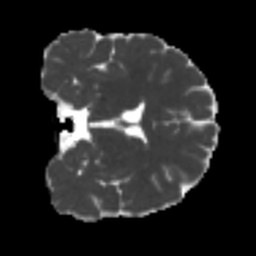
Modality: MD
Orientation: coronal
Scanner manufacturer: siemens
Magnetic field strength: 3 T
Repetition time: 4 s
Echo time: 0.0594 s